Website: ulta-beauty
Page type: delivery-shipping
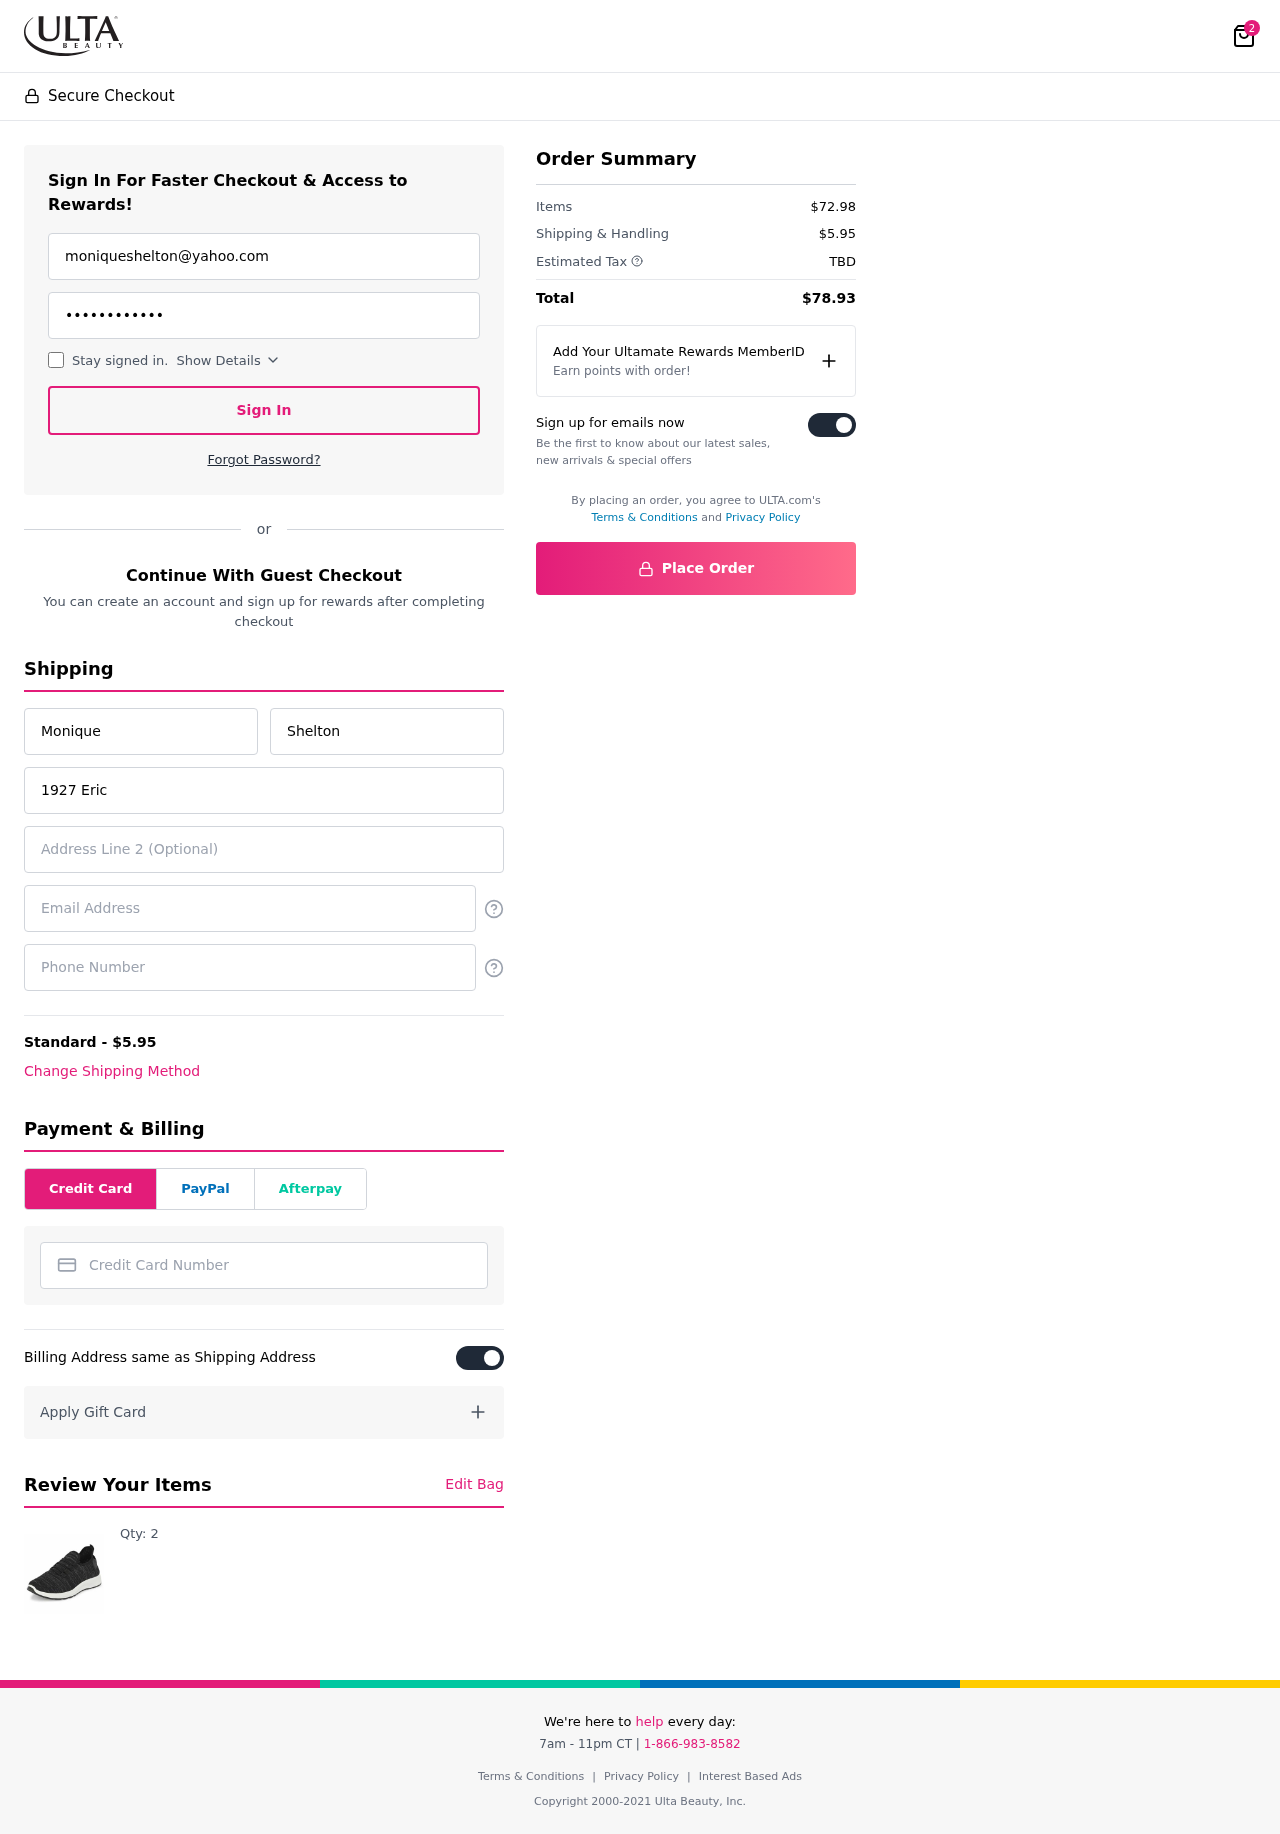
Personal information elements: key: PII_CARD_NUMBER
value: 3436 1454 4029 196
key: PII_EMAIL
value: moniqueshelton@yahoo.com
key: PII_EMAIL2
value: moniqueshelton@yahoo.com
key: PII_FIRSTNAME
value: Monique
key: PII_LASTNAME
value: Shelton
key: PII_PHONE
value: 5822546772
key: PII_STREET
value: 1927 Eric Springs Apt. 796
Product elements: key: PRODUCT1_QUANTITY
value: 2
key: PRODUCT1
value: Qty: 2
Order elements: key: ORDER_NUM_ITEMS
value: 2
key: ORDER_SHIPPING_COST
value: $5.95
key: ORDER_SUBTOTAL
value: $72.98
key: ORDER_TAX
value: TBD
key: ORDER_TOTAL
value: $78.93